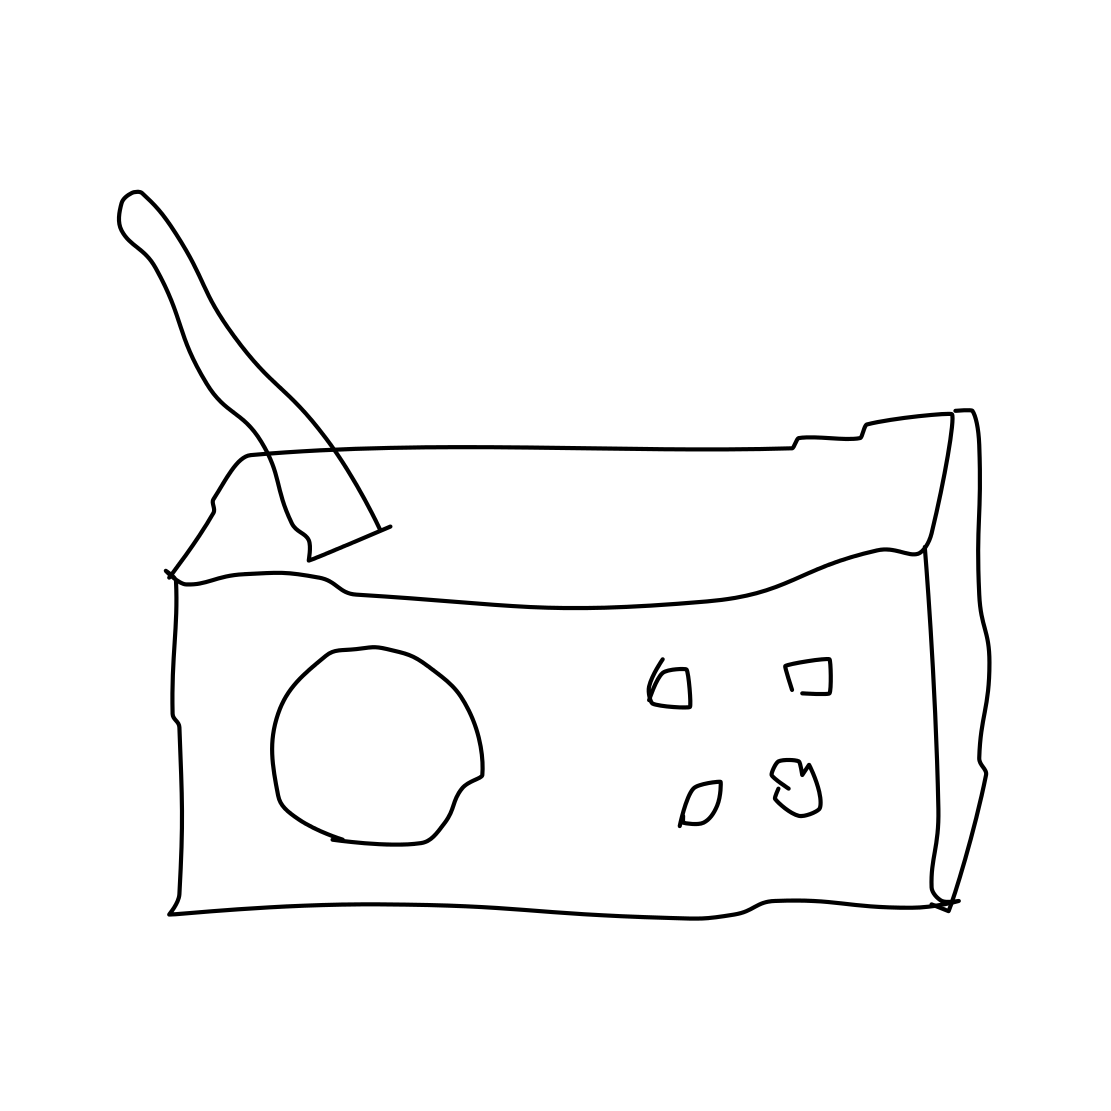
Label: radio